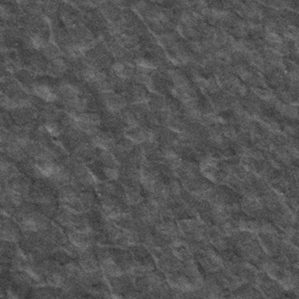
Label: frost